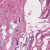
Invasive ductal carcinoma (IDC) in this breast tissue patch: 1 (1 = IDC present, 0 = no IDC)